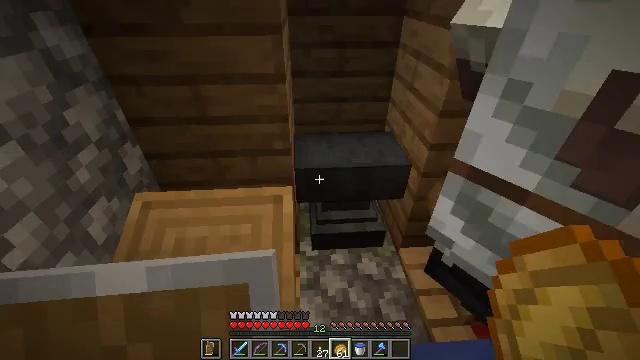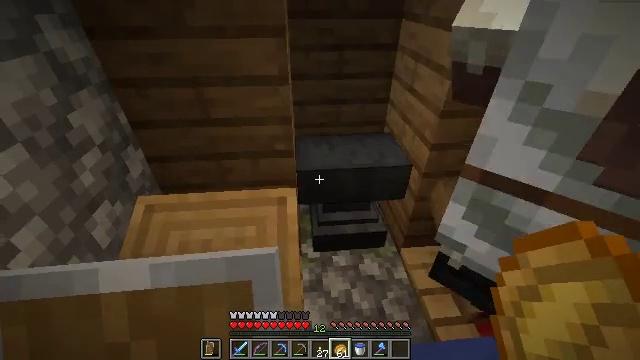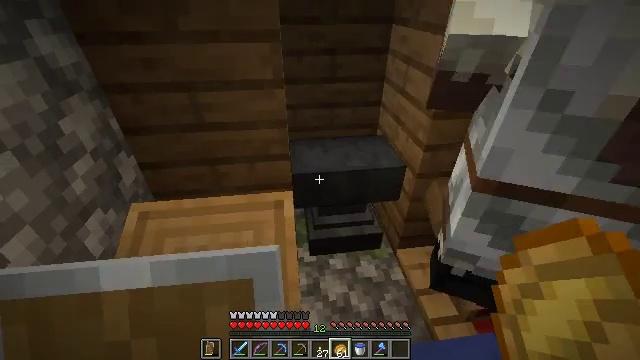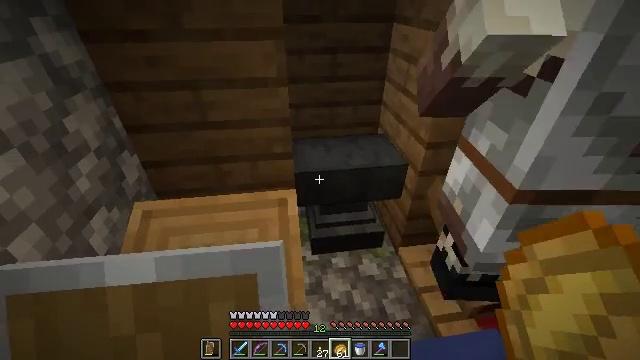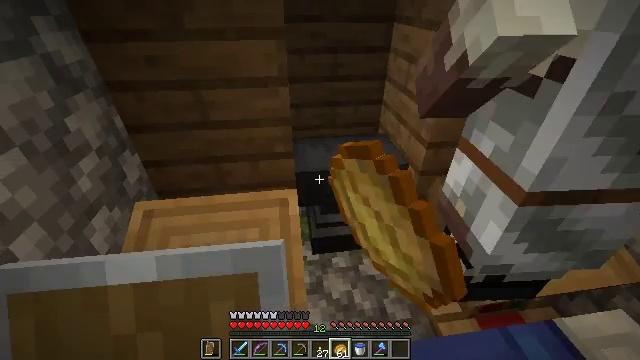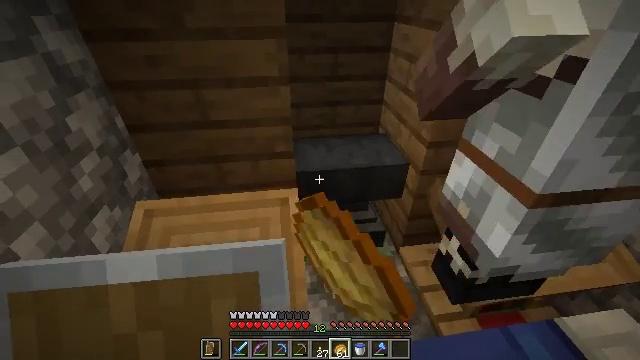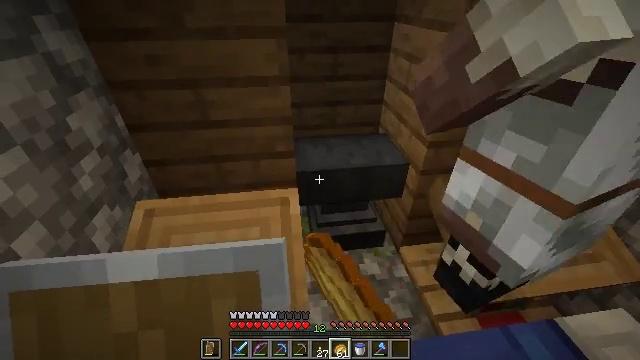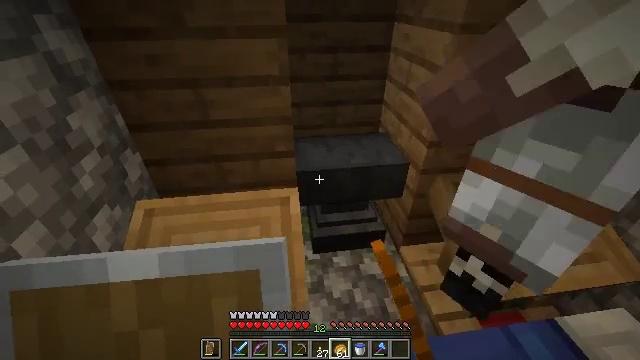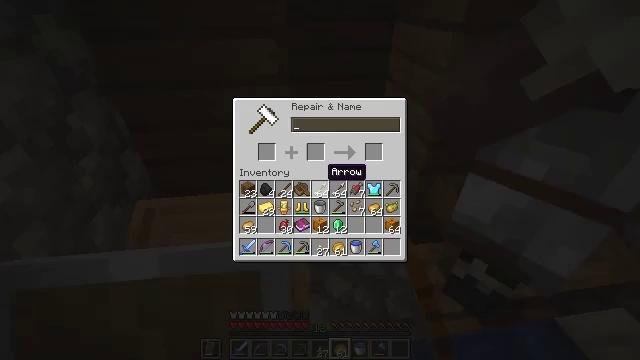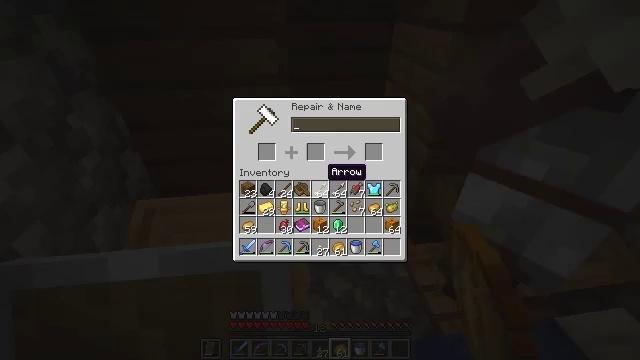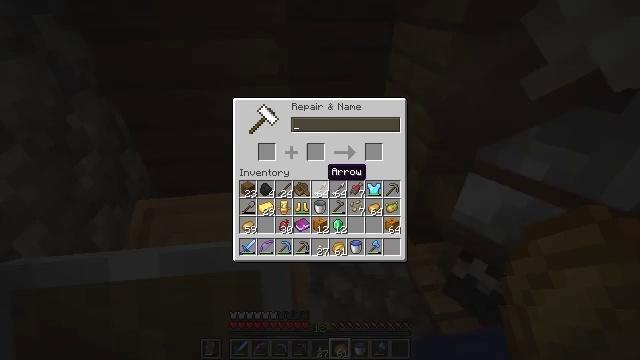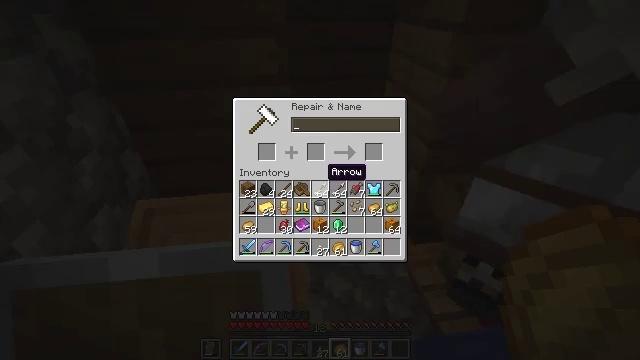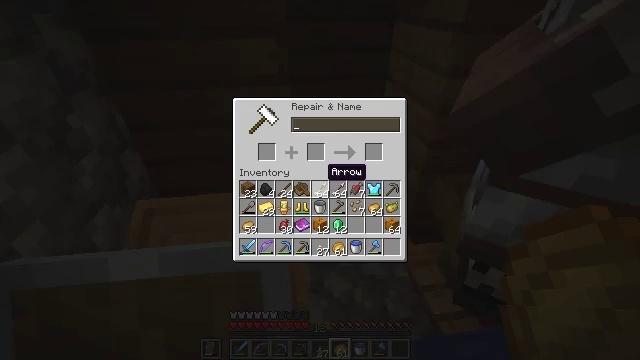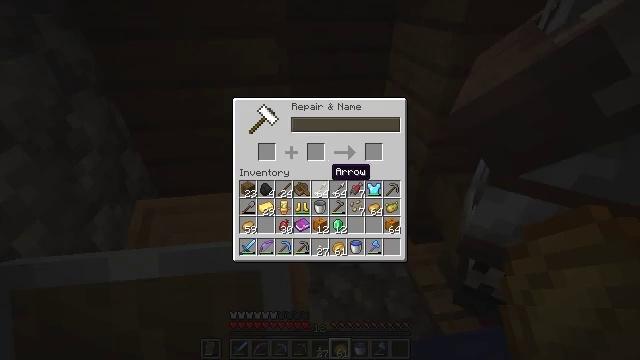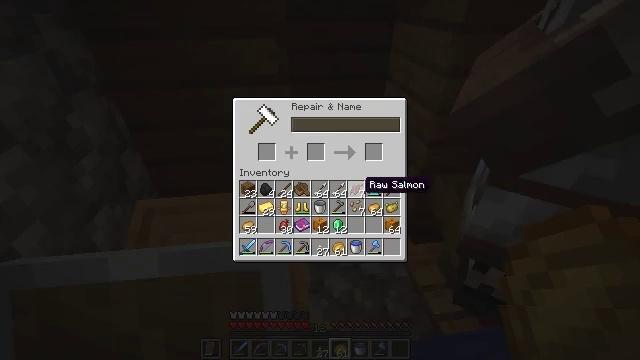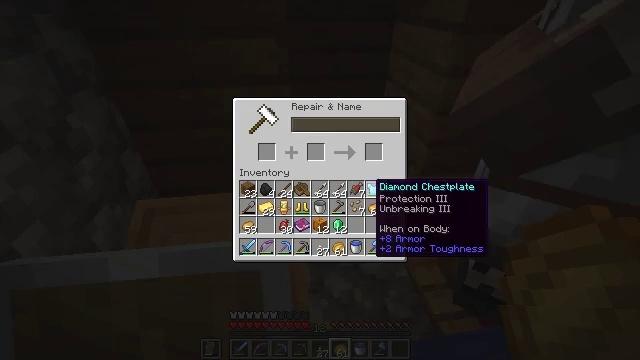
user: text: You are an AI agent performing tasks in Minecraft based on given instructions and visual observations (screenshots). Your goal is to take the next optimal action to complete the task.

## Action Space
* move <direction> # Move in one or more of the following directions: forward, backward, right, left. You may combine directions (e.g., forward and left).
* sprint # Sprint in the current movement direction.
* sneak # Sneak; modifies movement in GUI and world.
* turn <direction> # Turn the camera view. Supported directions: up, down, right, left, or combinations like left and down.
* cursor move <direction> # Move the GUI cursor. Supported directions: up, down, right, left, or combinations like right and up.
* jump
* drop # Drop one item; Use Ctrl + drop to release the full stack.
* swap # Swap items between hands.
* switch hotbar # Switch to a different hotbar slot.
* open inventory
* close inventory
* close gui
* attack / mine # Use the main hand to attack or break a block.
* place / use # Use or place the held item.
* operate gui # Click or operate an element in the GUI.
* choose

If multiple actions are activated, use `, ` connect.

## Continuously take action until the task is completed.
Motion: motion action
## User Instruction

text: Use the crafting table to craft a melon.
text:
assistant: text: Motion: turn right
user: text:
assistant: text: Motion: turn right
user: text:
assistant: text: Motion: use / place
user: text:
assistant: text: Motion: use / place
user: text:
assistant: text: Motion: no_op
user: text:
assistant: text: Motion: no_op
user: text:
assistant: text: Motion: no_op
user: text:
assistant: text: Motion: no_op
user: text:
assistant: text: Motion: no_op
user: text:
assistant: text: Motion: no_op
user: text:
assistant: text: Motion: no_op
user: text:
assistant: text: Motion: no_op
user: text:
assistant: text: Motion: no_op
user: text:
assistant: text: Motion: cursor move right and down
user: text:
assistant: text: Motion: cursor move right
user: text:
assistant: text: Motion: sneak
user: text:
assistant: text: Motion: sneak, cursor move right
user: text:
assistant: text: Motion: sneak
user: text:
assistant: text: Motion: sneak
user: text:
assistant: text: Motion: sneak
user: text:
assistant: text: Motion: sneak
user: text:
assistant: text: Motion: sneak, operate gui
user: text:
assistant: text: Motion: sneak, operate gui
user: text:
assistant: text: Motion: sneak, cursor move left
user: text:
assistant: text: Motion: sneak, cursor move left and down
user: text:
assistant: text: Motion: sneak, cursor move left
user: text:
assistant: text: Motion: sneak, cursor move left
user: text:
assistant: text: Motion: sneak
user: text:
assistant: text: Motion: sneak
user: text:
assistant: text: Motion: sneak, operate gui